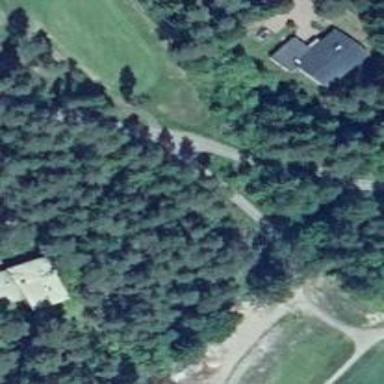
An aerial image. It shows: Footway that resembles golf path.